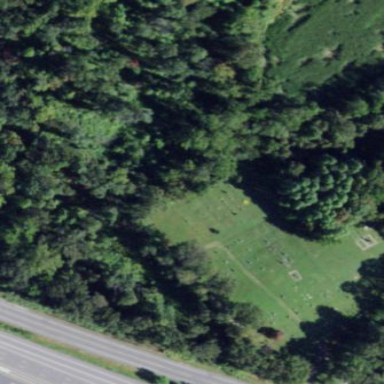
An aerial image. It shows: Graveyard.